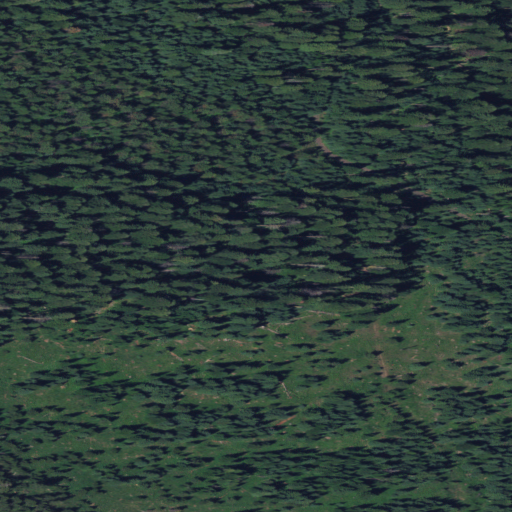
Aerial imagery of ridge(s) in Oregon named Pedro Ridge containing evergreen forest and shrub